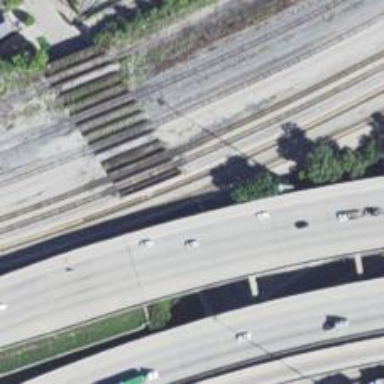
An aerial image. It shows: Railway bridge with electrified lines.